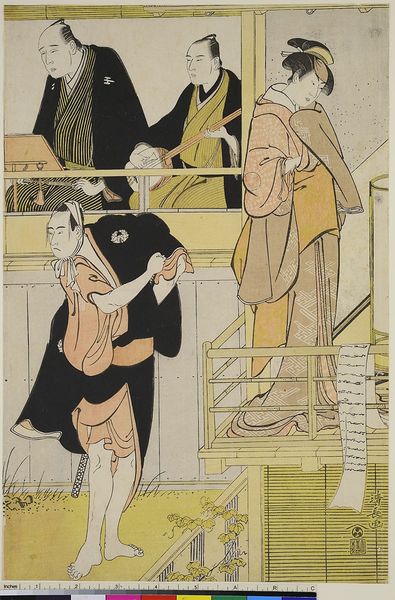
Künstler: Torii Kiyonaga
Standort: Hamburg
Institution: Museum für Kunst und Gewerbe Hamburg
Schlagwörter: gelb, schwarz, gericht, musik, theater, holzschnitt, japan, geisha, druckgraphik, druckgrafik, holzdruck, china, zeit, schauspieler, farbholzschnitt, schauspielerin, schwatz, kimono, kabuki, edo, saiteninstrumente, reproduktionen, druckerzeugnisse, ukiyoe, theateraufführung, ukiyo, shamisen, ukyoe